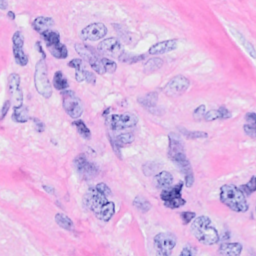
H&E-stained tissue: Breast